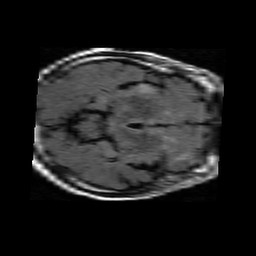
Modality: FLAIR
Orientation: axial
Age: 81
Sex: female
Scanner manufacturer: philips
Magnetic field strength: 1.5 T
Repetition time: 6 s
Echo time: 0.12 s